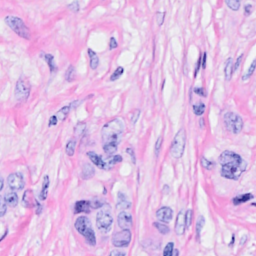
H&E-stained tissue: Breast